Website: walmart
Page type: delivery-shipping
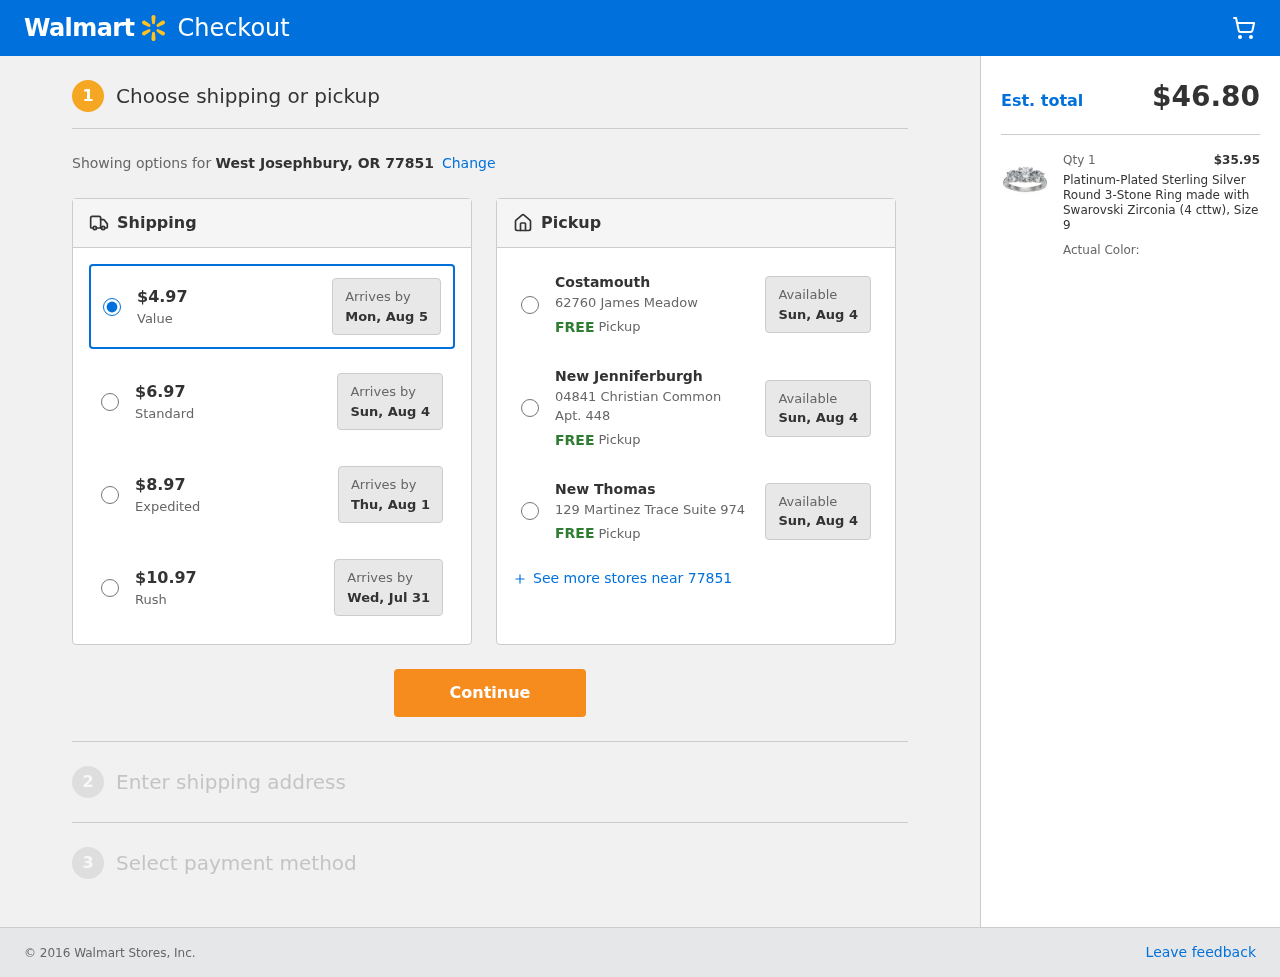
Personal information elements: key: PII_CITY_STATE_ZIP
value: West Josephbury, OR 77851
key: PII_LOCATION1_CITY
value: Costamouth
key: PII_LOCATION1_STREET
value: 62760 James Meadow
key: PII_LOCATION2_CITY
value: New Jenniferburgh
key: PII_LOCATION2_STREET
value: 04841 Christian Common Apt. 448
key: PII_LOCATION3_CITY
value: New Thomas
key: PII_LOCATION3_STREET
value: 129 Martinez Trace Suite 974
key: PII_POSTCODE
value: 77851
Product elements: key: PRODUCT1_NAME
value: Platinum-Plated Sterling Silver Round 3-Stone Ring made with Swarovski Zirconia (4 cttw), Size 9
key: PRODUCT1_PRICE
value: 35.95
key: PRODUCT1_QUANTITY
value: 1
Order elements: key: ORDER_SHIPPING_COST
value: $4.97
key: ORDER_SHIPPING_COST
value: $6.97
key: ORDER_SHIPPING_COST
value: $8.97
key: ORDER_SHIPPING_COST
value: $10.97
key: ORDER_DELIVERY_DATE
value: Thu, Aug 1
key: ORDER_DELIVERY_DATE
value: Sun, Aug 4
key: ORDER_DELIVERY_DATE
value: Wed, Jul 31
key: ORDER_DELIVERY_DATE
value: Mon, Aug 5
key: ORDER_TOTAL
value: $46.80